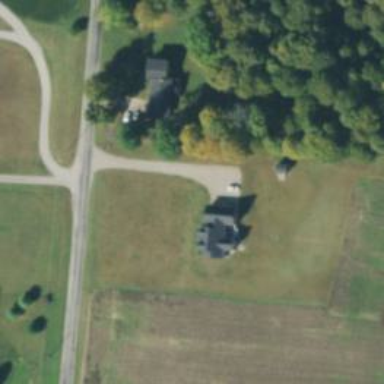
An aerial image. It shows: Driveway.